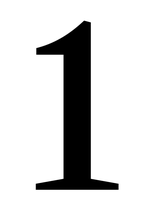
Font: LibreCaslonText_Medium